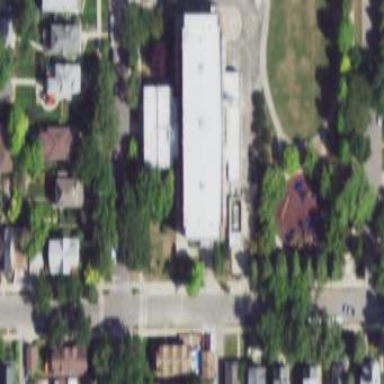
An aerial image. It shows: School building.